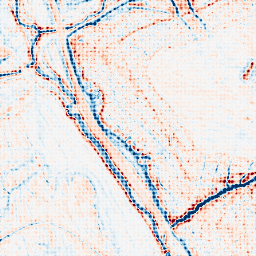
Category: edge_preserving
Decomposition family: anisotropic_diffusion
Decomposition parameters: iterations: 50
kappa: 30
gamma: 0.05
Upsampling method: sinc_blackman
Upsampling parameters: scale: 8
kernel_size: 8
Upsampling scale: 8